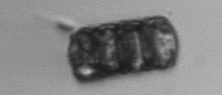
Label: Paralia_sulcata